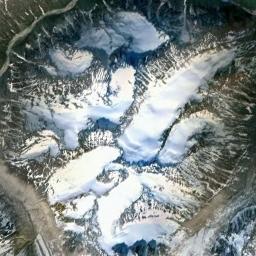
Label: snowberg